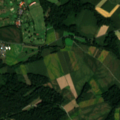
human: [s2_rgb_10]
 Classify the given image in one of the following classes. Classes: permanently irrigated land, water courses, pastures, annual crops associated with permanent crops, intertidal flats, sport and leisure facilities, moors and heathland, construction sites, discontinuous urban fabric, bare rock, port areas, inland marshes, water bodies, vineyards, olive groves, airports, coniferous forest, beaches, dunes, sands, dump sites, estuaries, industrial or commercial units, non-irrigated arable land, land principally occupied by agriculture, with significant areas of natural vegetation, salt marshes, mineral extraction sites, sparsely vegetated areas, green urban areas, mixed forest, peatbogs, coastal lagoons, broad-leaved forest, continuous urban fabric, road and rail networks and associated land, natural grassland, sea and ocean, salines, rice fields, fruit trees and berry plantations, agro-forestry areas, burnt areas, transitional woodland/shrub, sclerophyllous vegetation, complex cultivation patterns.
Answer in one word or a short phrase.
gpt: sport and leisure facilities, non-irrigated arable land, land principally occupied by agriculture, with significant areas of natural vegetation, broad-leaved forest